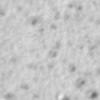
Label: no_change